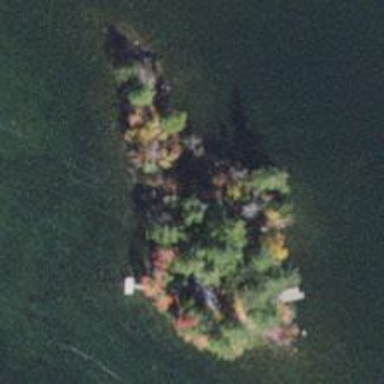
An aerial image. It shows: Islet.